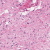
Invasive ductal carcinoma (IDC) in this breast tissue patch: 1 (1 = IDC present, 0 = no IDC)